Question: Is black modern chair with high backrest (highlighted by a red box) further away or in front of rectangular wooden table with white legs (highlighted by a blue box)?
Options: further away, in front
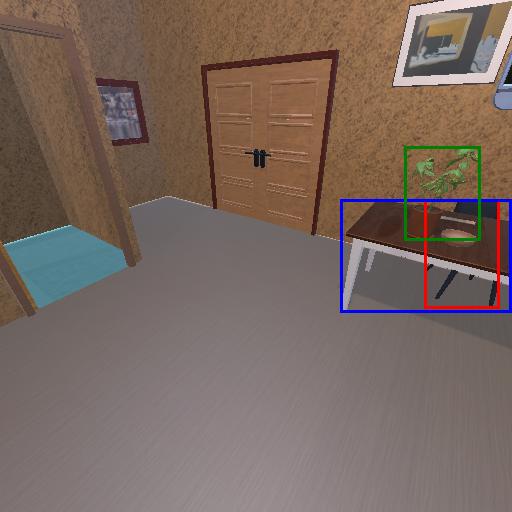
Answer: further away